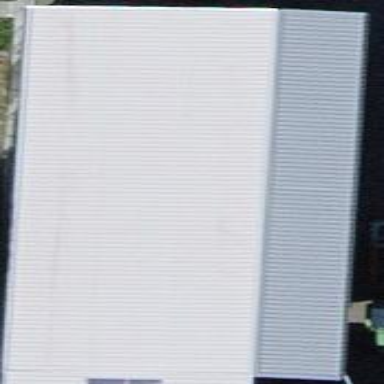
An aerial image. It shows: View of roof of building.